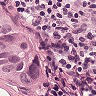
Metastatic tissue present: yes